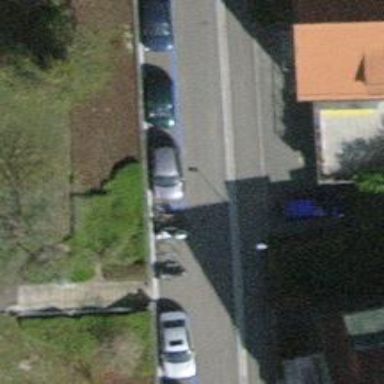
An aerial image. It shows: Motorcycle parking area.